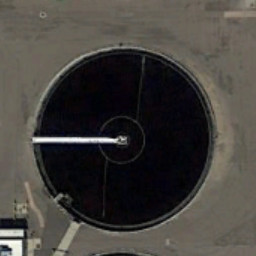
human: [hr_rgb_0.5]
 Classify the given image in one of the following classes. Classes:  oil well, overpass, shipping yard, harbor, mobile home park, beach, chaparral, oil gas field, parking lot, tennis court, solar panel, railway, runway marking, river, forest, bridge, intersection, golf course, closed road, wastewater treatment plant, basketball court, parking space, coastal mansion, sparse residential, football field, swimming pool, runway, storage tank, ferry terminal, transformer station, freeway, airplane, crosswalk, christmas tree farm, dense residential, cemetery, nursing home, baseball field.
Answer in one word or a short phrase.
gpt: wastewater treatment plant